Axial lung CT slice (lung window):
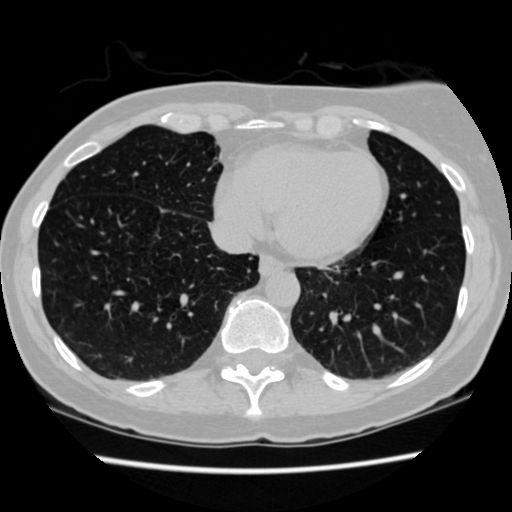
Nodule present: no